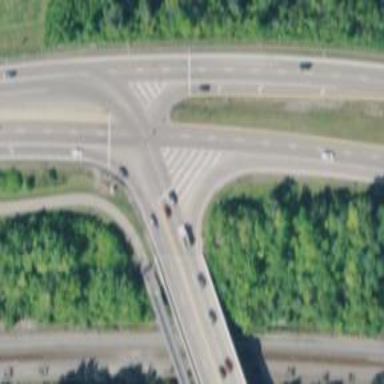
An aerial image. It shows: Trunk link highway.